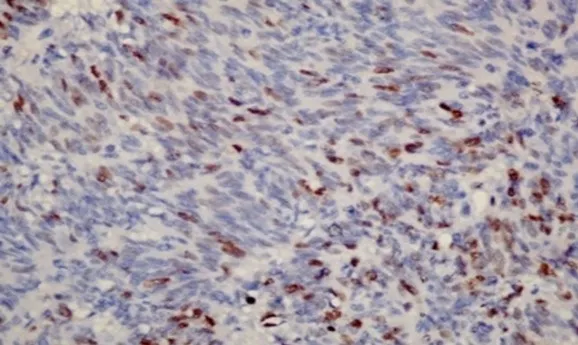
Immunohistochemistry for Ki-67 showing some nuclear positivity (original magnification x 40).
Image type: pathology (immunostaining)